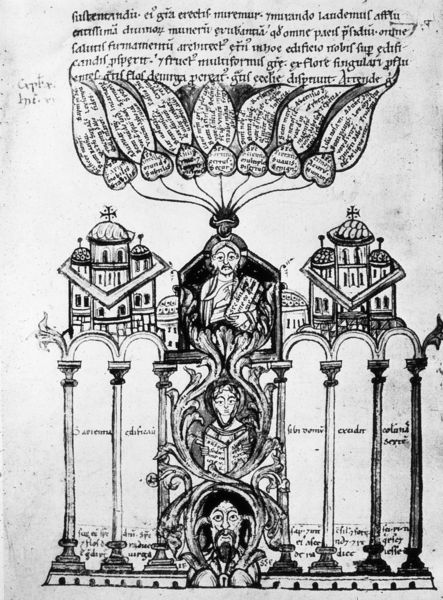
Titel: Speculum virginum
Institution: London, British Library (BL)
Schlagwörter: blätter, gott, mann, weiß, menschen, fenster, grau, schwarz, säule, säulen, zeichnung, dach, gebäude, bart, gesichter, bibel, rahmen, stein, kirche, drei, personen, blatt, schrift, papier, bogen, zwei, lehrer, dächer, figuren, lesen, kirchen, bögen, buch, kloster, kreuz, religion, türme, dom, symmetrisch, illustration, schwarzweiß, text, buchstaben, worte, allegorie, arkaden, buchdruck, heiligenschein, christus, jesus, teufel, mittelalter, priester, romanik, tempel, heilige, indien, turban, christentum, ikone, handschrift, latein, sinnbild, buchillustration, buchmalerei, byzanz, scriptorium, weisheit, stammbaum, manuskript, orthodox, trinität, illumination, moscheen, 3, kreute